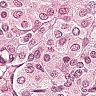
Metastatic tissue present: yes